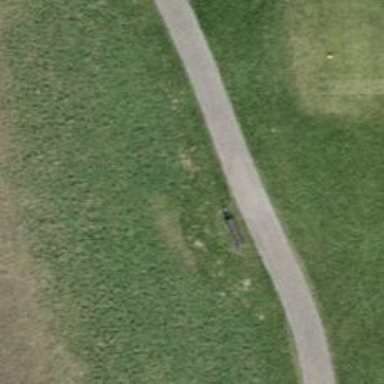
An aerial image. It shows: Footway that serves as golf cart path.